Aerial crown-view tile of a tropical tree (Barro Colorado Island, Panama), acquired 20250915:
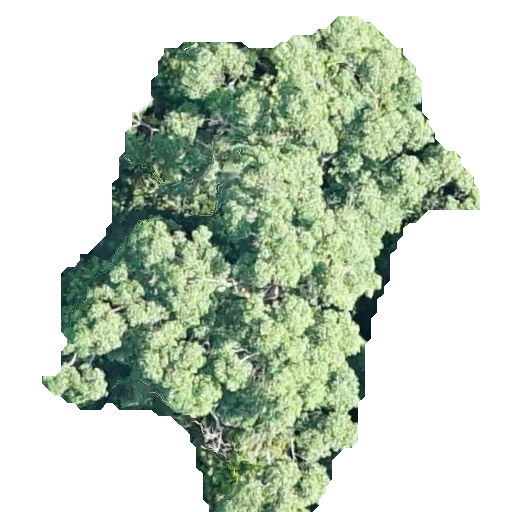
Species: Ocotea leptobotra
GBIF accepted scientific name: Ocotea leptobotra
Crown area: 184.923 m²